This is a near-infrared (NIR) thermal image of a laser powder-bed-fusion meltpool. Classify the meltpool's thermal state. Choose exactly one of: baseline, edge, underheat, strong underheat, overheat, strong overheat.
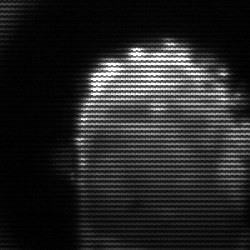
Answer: baseline